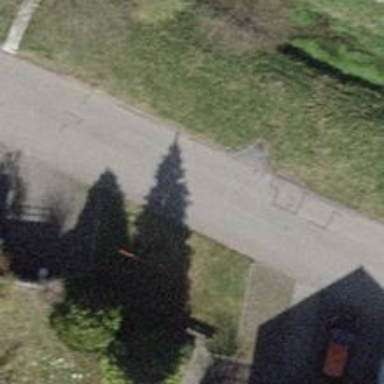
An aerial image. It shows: Residential road with asphalt surface.